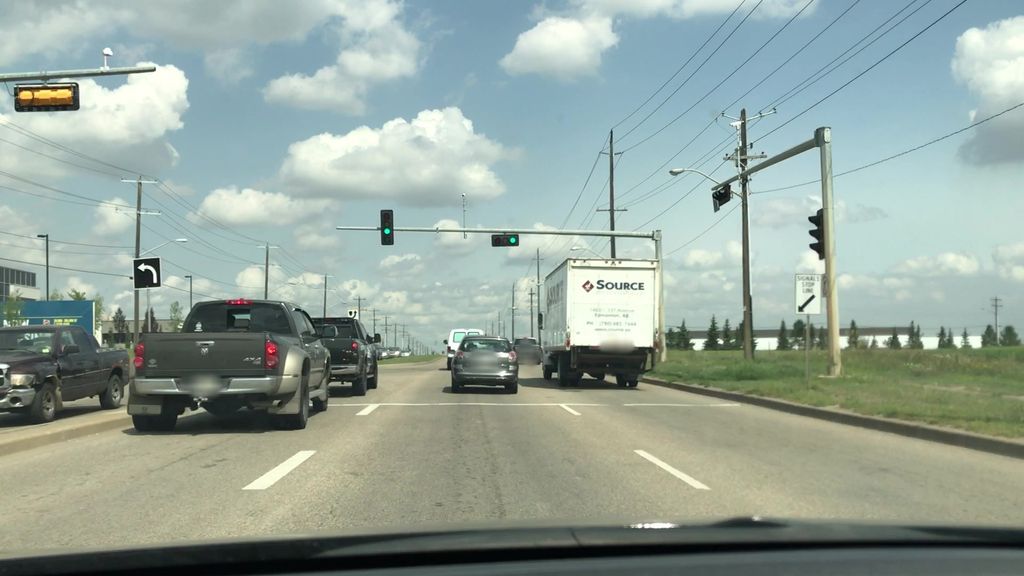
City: edmonton